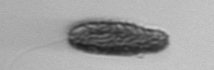
Label: Pseudochattonella_farcimen